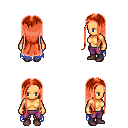
a pixel art fantasy rpg character, female body template, human, tanned skin, blue tattered cape, magenta pants, red extra-long hairstyle, maroon shoes, four views (front, back, left, right), 2x2 character sprite sheet, small pixel art, hard edges, no anti-aliasing